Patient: sex M, age 81
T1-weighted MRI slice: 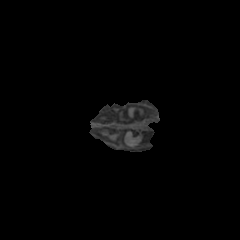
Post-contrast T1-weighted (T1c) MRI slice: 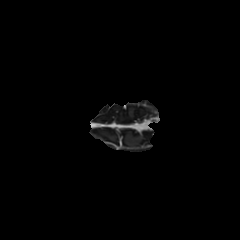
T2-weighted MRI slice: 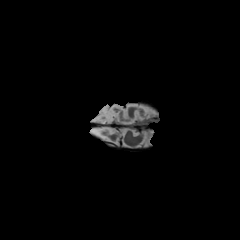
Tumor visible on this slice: no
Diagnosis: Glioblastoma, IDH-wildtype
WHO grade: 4